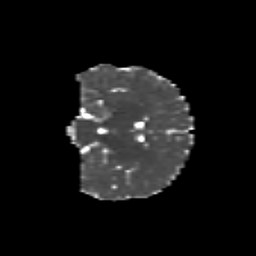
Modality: MD
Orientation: coronal
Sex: male
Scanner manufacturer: siemens
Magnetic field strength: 3 T
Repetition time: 5 s
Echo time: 0.071 s